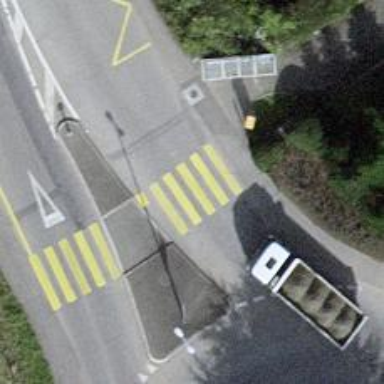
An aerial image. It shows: Uncontrolled zebra crossing on the road.